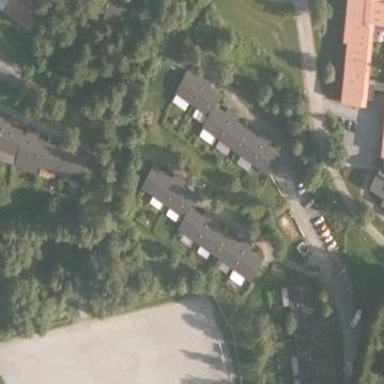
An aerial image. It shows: Terrace building.